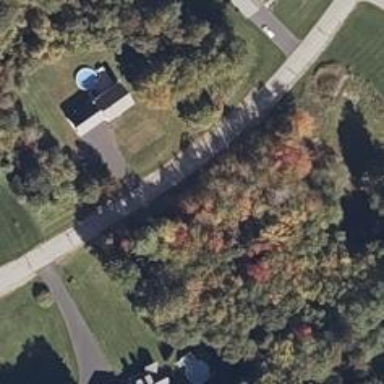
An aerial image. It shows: Driveway leading to service road.